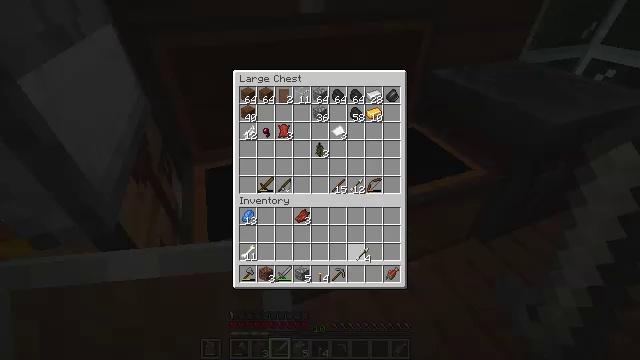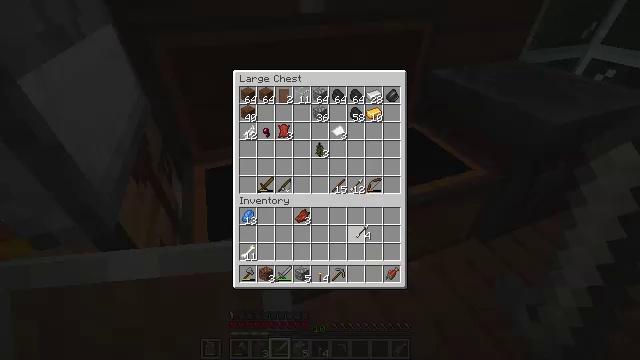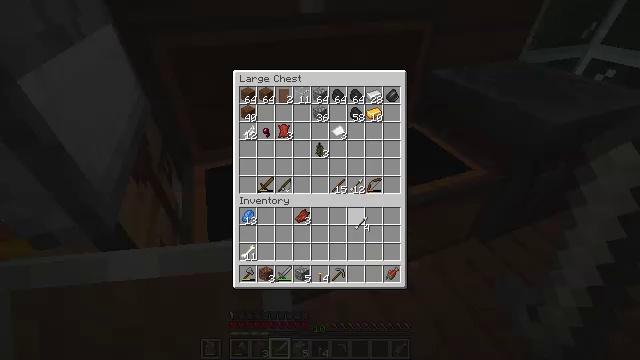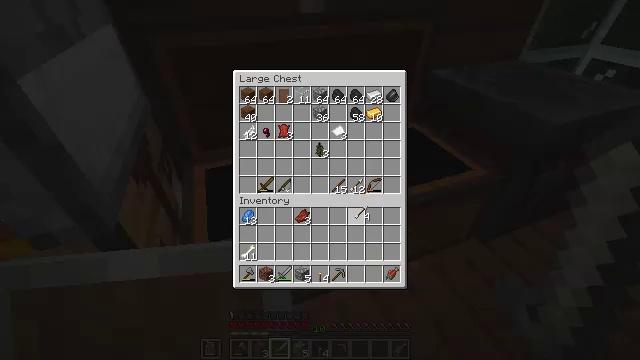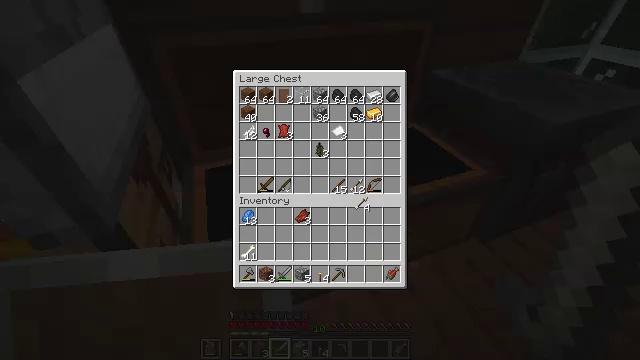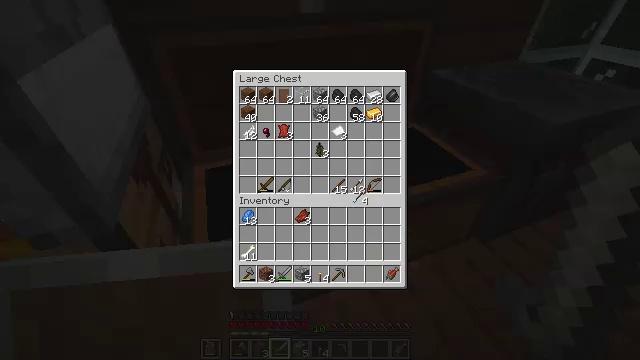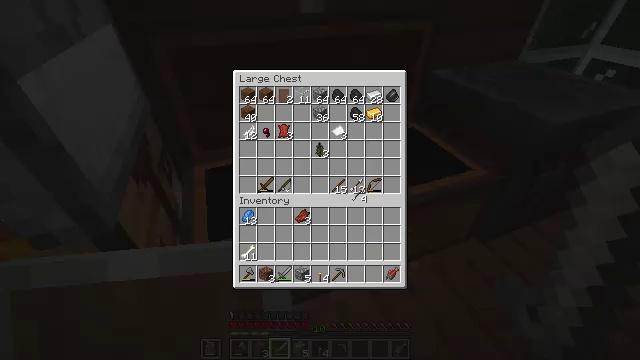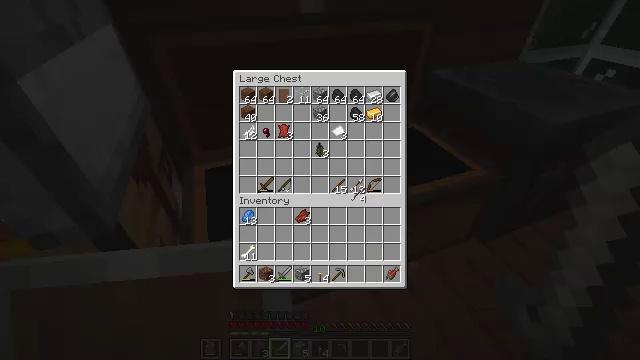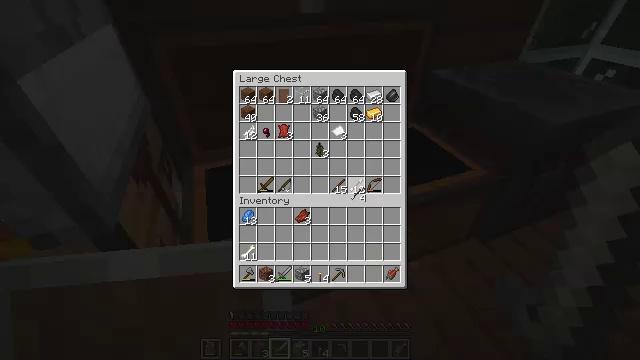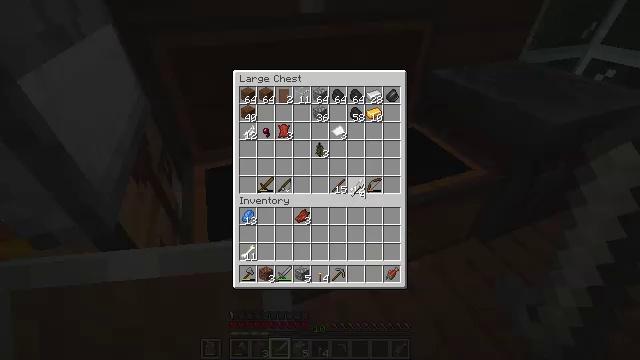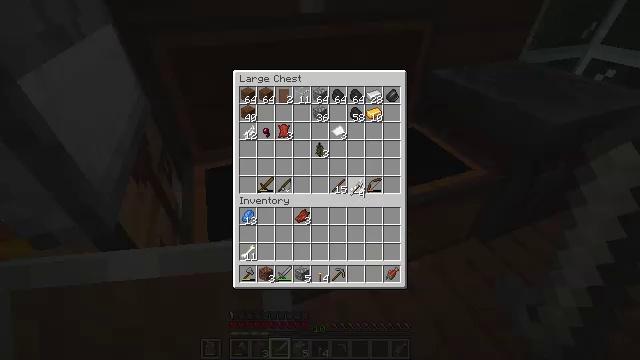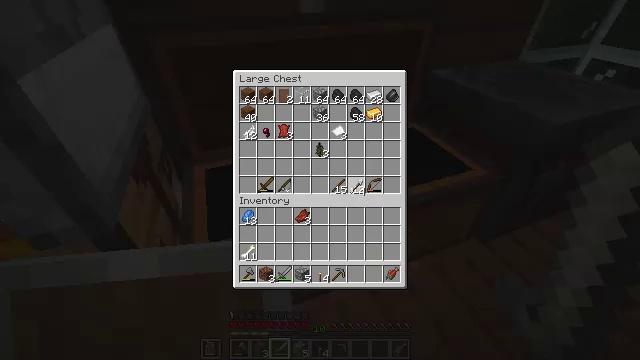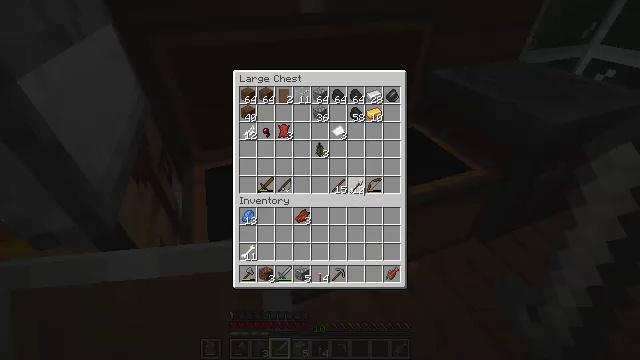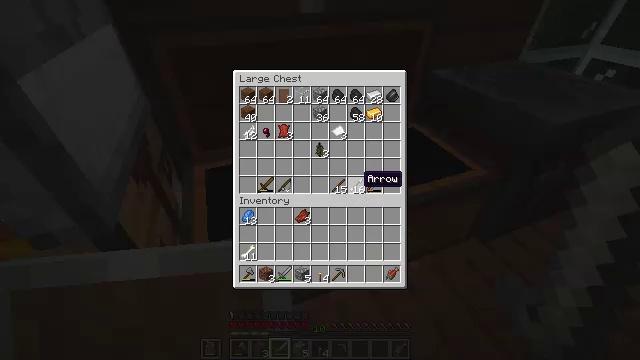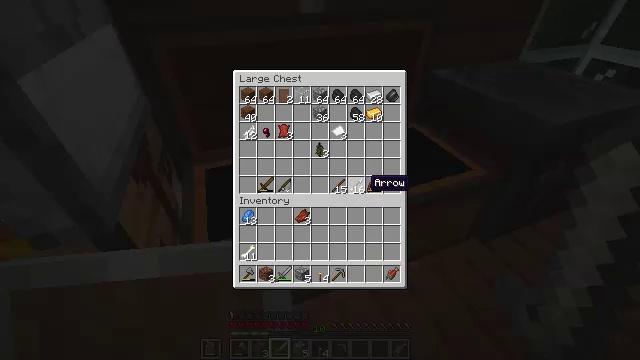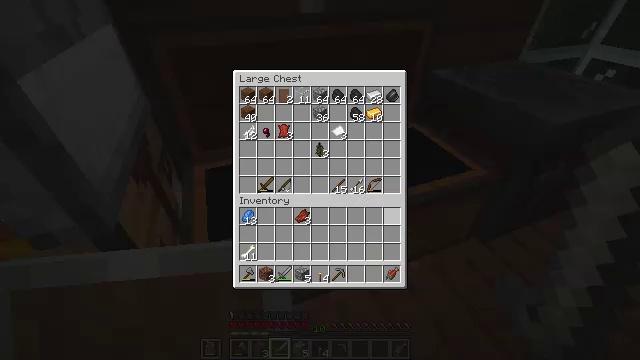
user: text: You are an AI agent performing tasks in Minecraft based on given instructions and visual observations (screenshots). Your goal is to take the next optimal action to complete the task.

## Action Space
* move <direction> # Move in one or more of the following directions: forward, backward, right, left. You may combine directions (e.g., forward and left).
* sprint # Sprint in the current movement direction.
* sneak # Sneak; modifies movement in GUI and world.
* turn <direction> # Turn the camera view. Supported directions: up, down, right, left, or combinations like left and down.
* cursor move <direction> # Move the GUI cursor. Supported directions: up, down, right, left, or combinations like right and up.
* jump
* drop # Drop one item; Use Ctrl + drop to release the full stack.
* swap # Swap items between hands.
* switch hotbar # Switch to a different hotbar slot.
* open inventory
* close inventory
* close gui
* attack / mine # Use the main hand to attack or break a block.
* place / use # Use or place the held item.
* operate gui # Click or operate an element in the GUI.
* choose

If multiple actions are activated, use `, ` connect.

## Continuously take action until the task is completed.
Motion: motion action
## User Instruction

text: Harvest wheat from the field.
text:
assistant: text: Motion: cursor move up
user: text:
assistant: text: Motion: cursor move up
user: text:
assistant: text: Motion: cursor move up
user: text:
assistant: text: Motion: cursor move up
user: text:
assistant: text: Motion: cursor move up
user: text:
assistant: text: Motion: no_op
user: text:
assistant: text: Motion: no_op
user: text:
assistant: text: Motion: no_op
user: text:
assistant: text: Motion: no_op
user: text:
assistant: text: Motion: no_op
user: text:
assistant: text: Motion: no_op
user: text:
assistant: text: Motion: operate gui
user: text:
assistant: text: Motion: operate gui
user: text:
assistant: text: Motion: operate gui
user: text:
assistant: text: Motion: no_op
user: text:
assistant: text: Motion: no_op
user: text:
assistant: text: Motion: no_op
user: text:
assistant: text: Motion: cursor move right
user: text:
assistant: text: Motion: cursor move right and down
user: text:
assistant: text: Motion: cursor move down
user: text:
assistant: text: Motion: cursor move down
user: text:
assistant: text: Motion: cursor move down
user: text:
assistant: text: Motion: no_op
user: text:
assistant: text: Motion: no_op
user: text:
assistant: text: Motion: no_op
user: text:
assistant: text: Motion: no_op
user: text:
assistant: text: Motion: no_op
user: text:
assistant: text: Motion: no_op
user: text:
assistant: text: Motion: no_op
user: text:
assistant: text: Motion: no_op